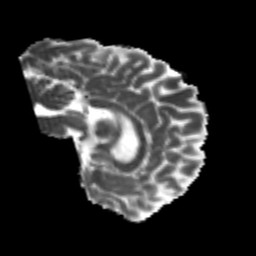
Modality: MD
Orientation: sagittal
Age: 21
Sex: male
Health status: healthy
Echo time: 0.074 s